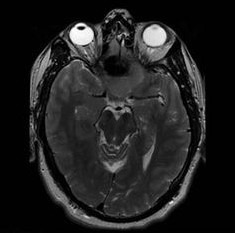
Label: notumor